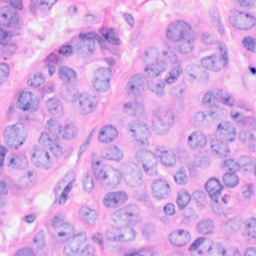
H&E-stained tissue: Breast